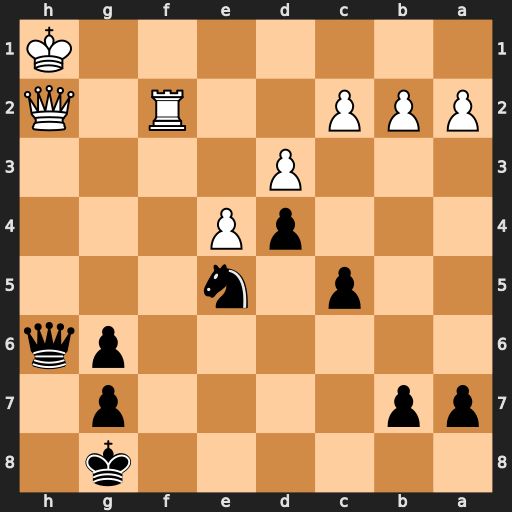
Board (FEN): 6k1/pp4p1/6pq/2p1n3/3pP3/3P4/PPP2R1Q/7K
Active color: b
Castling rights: -
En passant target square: -
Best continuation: Ng4 Qxh6 Nxf2+ Kg1 gxh6